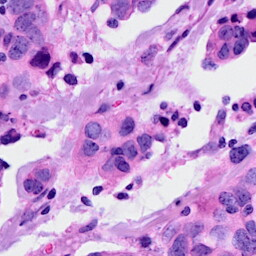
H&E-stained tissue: Breast